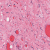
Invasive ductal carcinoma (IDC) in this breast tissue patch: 0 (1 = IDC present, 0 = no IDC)